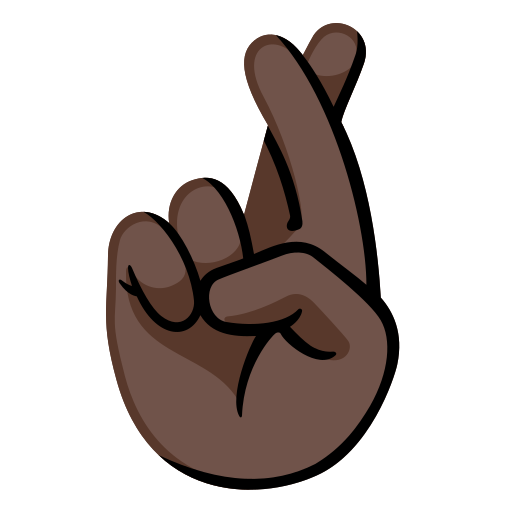
Emoji: 🤞🏿